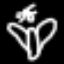
Label: angel